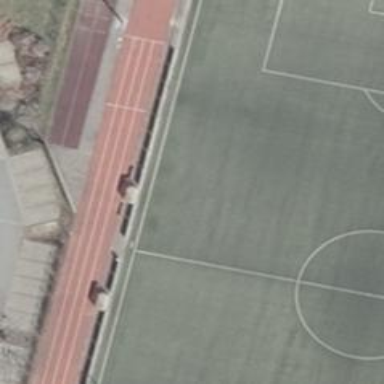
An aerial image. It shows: Pitch designated for athletics on leisure land. It includes facilities for sprinting.